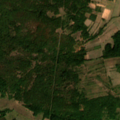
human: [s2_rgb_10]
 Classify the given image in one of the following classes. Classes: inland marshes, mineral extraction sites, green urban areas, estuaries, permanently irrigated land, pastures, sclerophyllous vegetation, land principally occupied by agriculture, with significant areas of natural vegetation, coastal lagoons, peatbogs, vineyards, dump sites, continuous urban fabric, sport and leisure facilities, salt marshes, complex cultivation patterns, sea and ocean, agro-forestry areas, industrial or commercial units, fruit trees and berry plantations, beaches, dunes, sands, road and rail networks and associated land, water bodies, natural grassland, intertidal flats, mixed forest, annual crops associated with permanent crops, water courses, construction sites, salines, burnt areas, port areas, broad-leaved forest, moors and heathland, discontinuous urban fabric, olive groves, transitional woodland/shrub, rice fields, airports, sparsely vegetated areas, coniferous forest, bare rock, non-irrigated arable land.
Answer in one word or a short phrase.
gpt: non-irrigated arable land, land principally occupied by agriculture, with significant areas of natural vegetation, broad-leaved forest